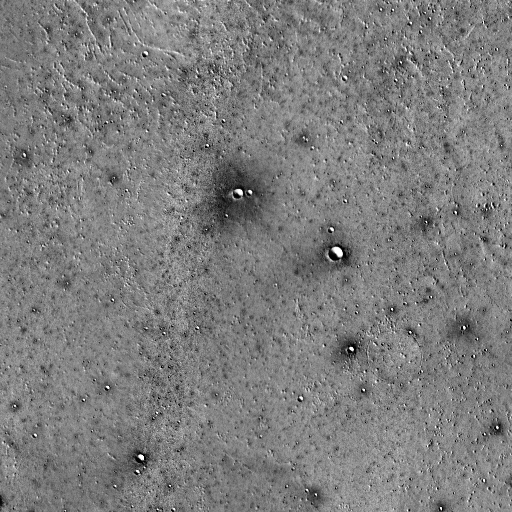
Crater classes present: Background, Other, Buried